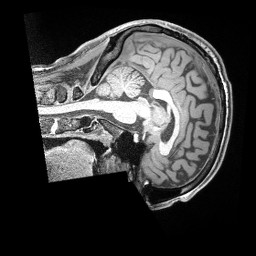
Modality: T1w
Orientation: sagittal
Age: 34
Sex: male
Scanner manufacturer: siemens
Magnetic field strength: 3 T
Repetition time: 2 s
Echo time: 0.00211 s